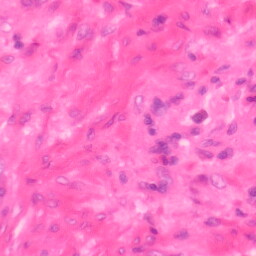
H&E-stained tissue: Colon